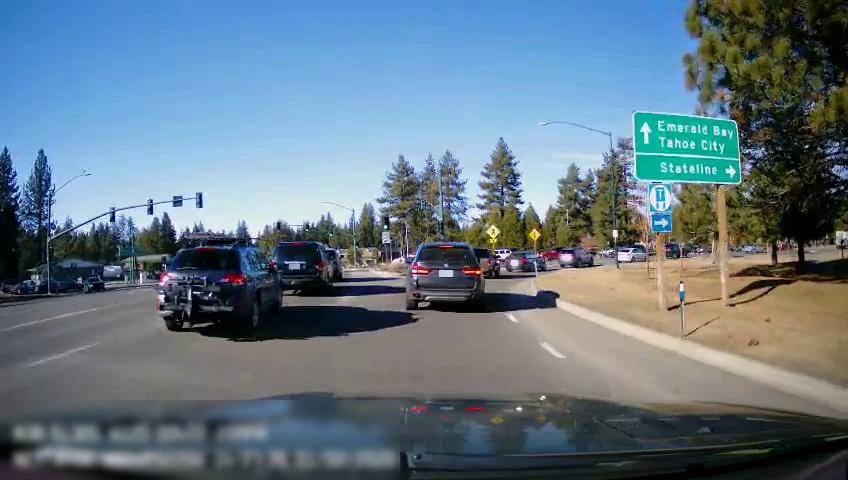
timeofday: Day
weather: Sunny
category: Drivable Space
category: Vehicles | SUV
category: Vehicles | Car
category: Vehicles | SUV
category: Vehicles | SUV
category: Vehicles | Car
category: Vehicles | Car
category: Vehicles | SUV
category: Vehicles | Car
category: Vehicles | Car
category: Vehicles | SUV
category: Vehicles | Car
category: Lanes | Current Lane
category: Lanes | Current Lane
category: Lanes | Alternate Lane
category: Traffic | Signs
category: Traffic | Signs
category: Traffic | Signs
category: Traffic | Signs
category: Traffic | Signs
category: Traffic | Signs
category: Traffic | Signs
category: Traffic | Signs
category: Traffic | Signs
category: Traffic | Signs